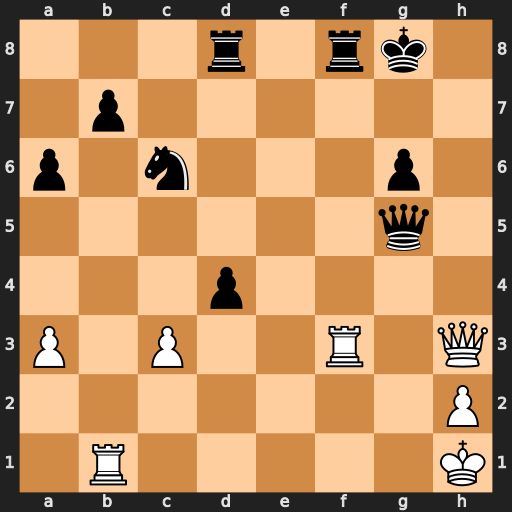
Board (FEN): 3r1rk1/1p6/p1n3p1/6q1/3p4/P1P2R1Q/7P/1R5K
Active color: w
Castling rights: -
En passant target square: -
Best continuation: Qe6+ Kg7 Rxb7+ Kh6 Rh3+